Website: bh-photo
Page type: account-selection
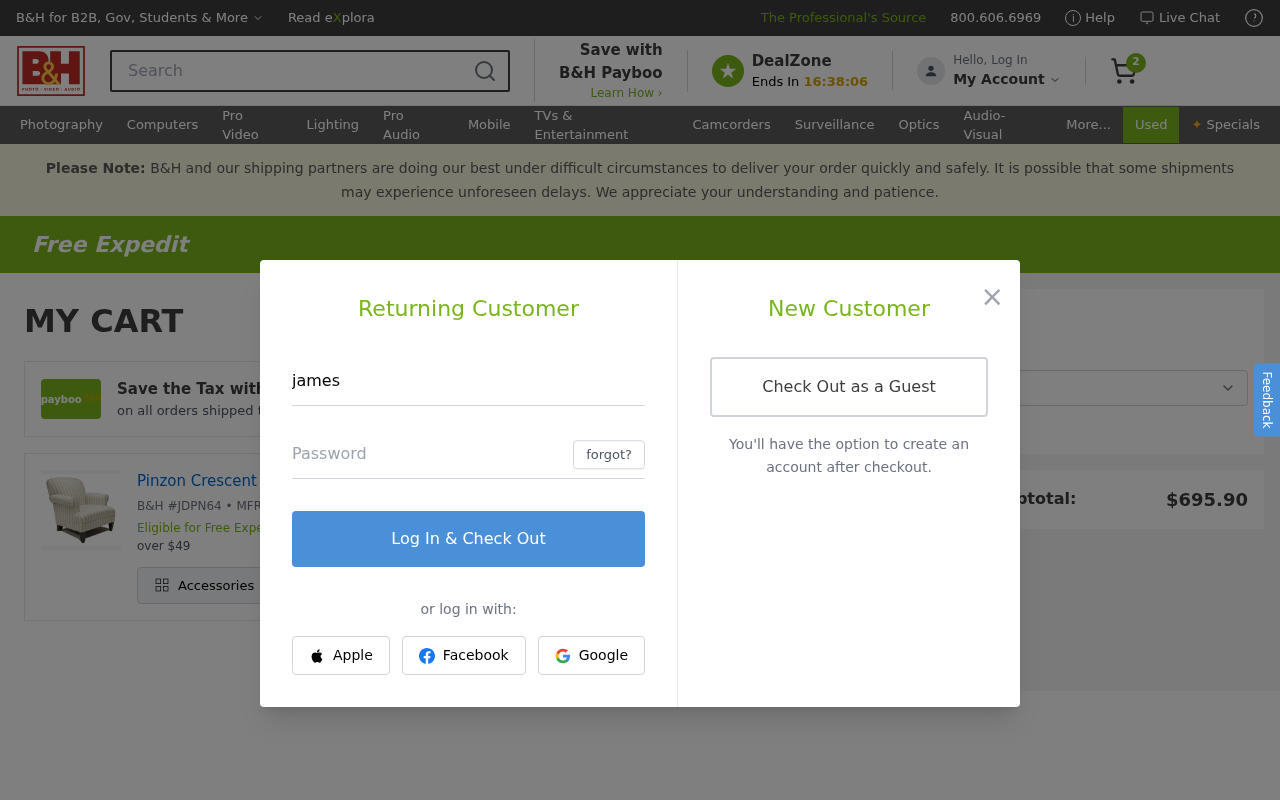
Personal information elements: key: PII_EMAIL
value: james.johnson@gmail.com
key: PII_POSTCODE
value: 70369
Product elements: key: PRODUCT1_NAME
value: Pinzon Crescent Bay Armchair, Stripe
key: PRODUCT1_QUANTITY
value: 2
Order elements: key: ORDER_NUM_ITEMS
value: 2
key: ORDER_SUBTOTAL
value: $695.90
Search elements: key: HEADER_SEARCH
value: Search
Other elements: key: BH_ITEM_NUMBER
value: JDPN64
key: MFR_NUMBER
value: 30138I